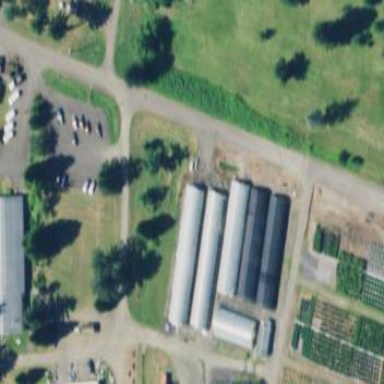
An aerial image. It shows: Greenhouse used for horticulture.